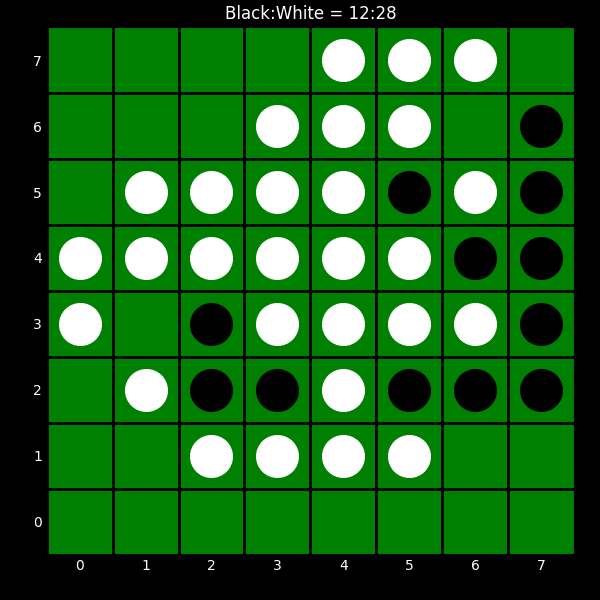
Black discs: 12
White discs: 28